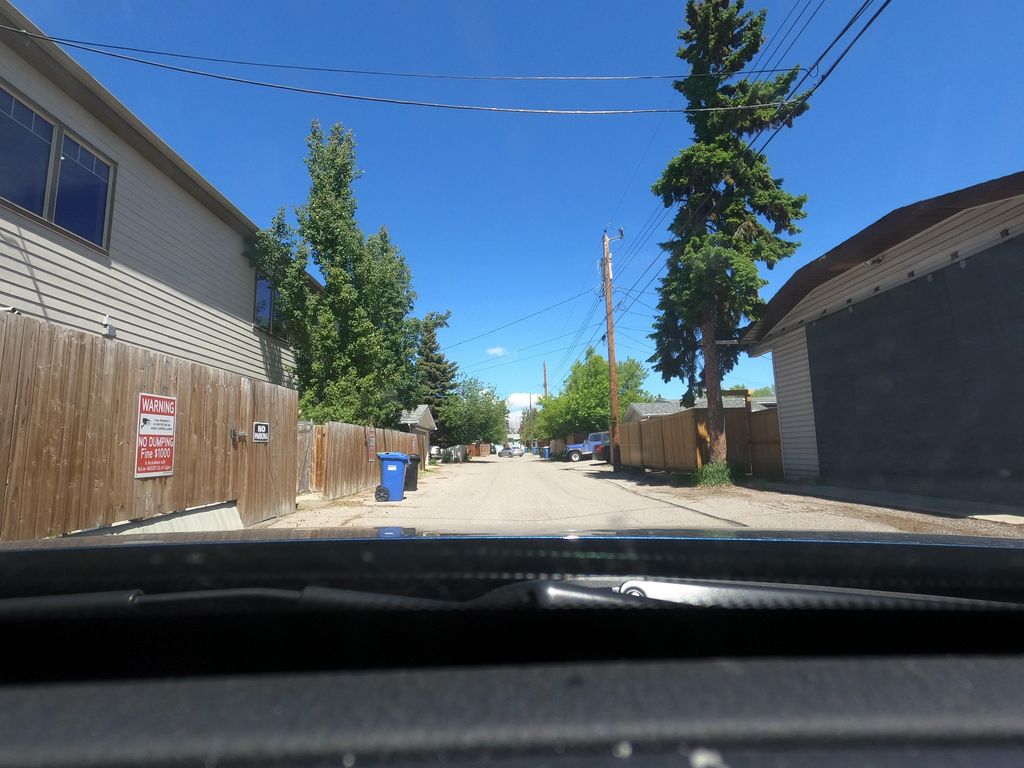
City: calgary